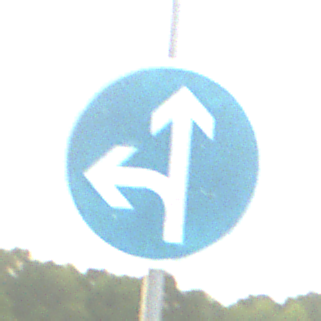
Verkehrszeichen: VorgeschriebeneFahrtrichtungGeradeausOderLinks
Umgebung: Outdoor, RoadRail
Tageszeit: SunriseSunset
Wetter: PartlyCloudy
Licht: Natural
Jahreszeit: NotSpecified
Kontrast: LowContrast